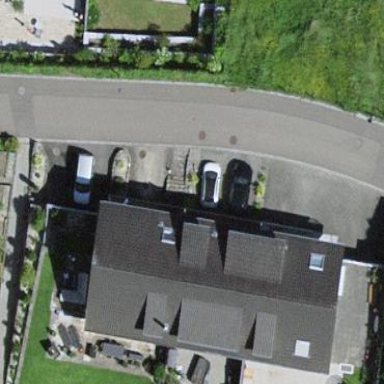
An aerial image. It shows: Terrace building.